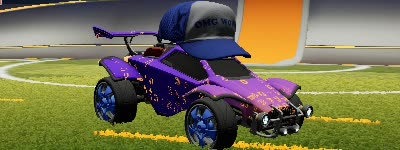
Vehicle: octane